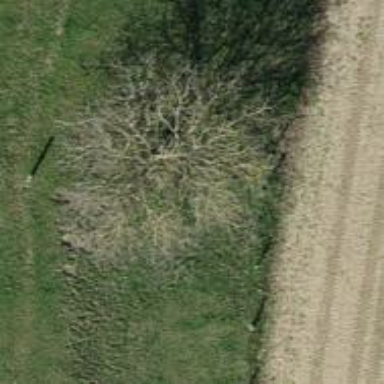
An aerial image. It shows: Broadleaved tree with lush leaves.